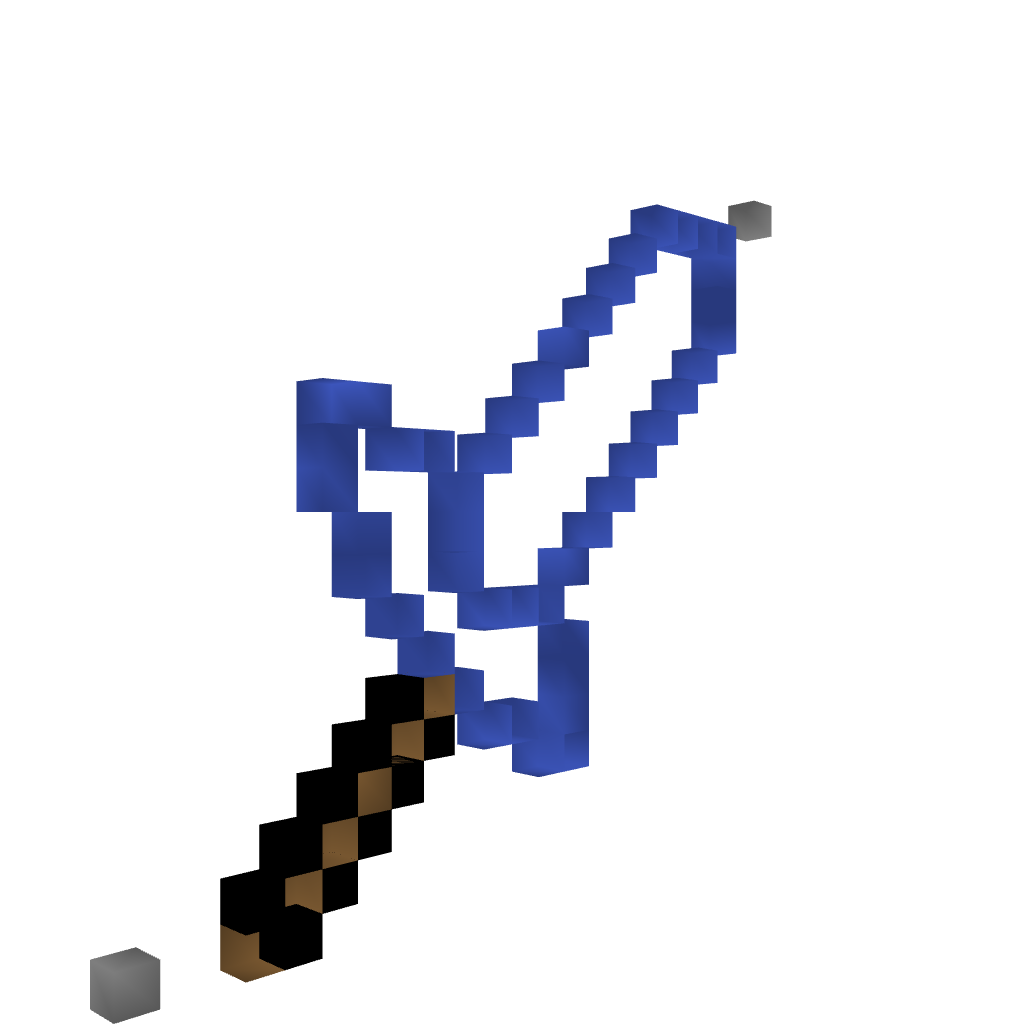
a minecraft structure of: Dark Sword - By Cybersneeze good quality